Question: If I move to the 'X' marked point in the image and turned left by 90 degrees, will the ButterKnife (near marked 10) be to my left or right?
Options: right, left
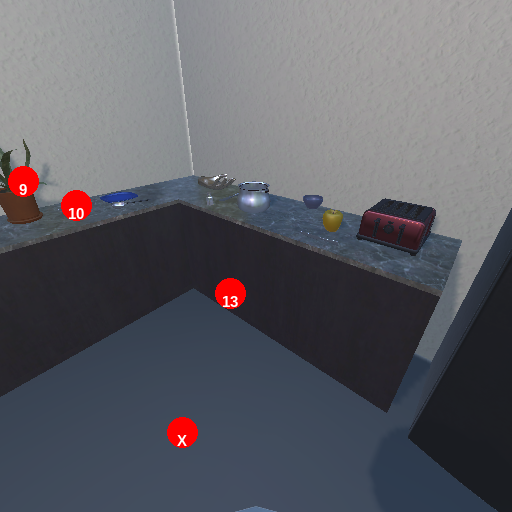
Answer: right